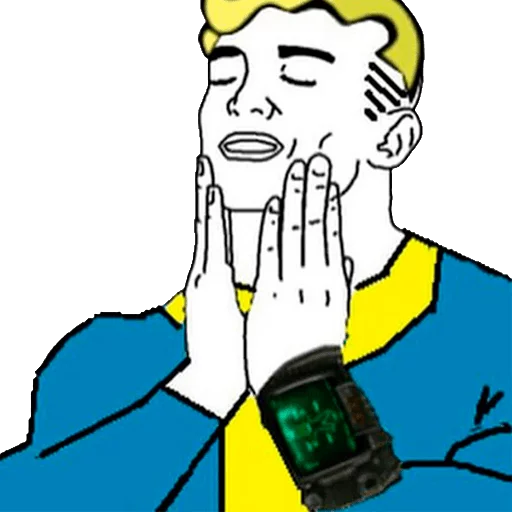
Label: 5_Feels_Good